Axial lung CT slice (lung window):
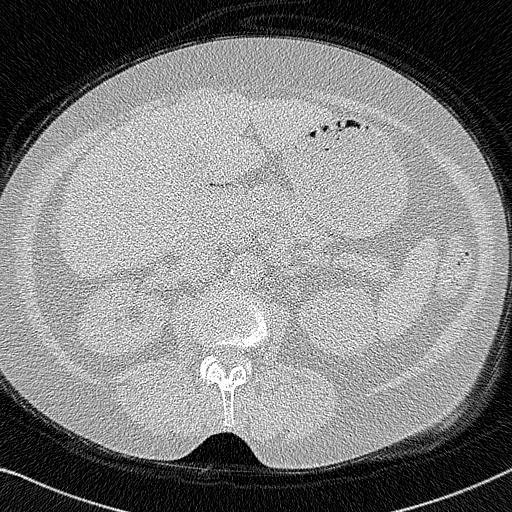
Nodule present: no